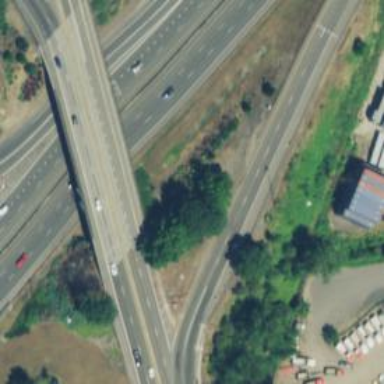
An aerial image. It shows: This image shows trunk highway that functions as expressway.